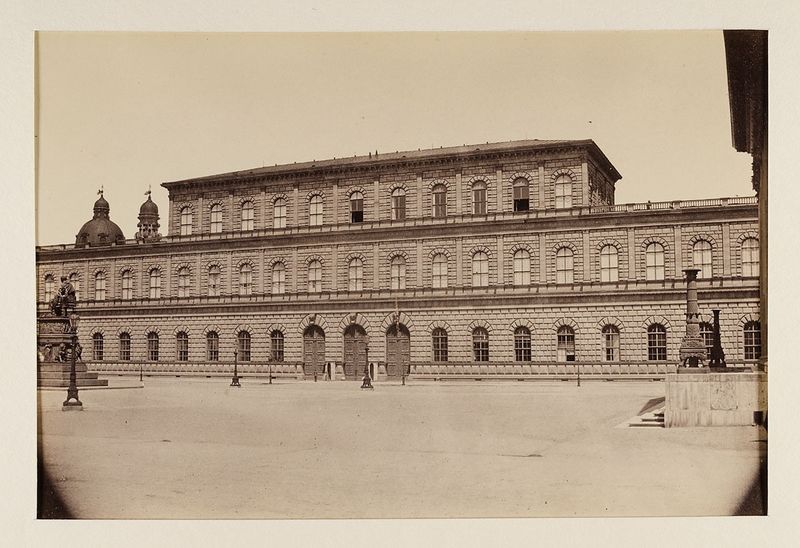
Titel: Residenz/Königsbau, München
Künstler: Georg Böttger
Standort: Hamburg
Institution: Museum für Kunst und Gewerbe Hamburg
Schlagwörter: stadt, schloss, fassade, ort, dorf, foto, fotografie, photographie, stadtansicht, burg, photo, karton, residenz, profanarchitektur, architekturfotografie, albumin, lichtbild, historische, architekturphotographie, bildwerke, angewandte und bildende kunst, hessische systematik, schwarzweißpositivverfahren, silbersalzverfahren, schwarzweißfotografie, gebäude, örtlichkeit, straße, stätte, straßen, plätze, albuminpapier, münchen, königsbau